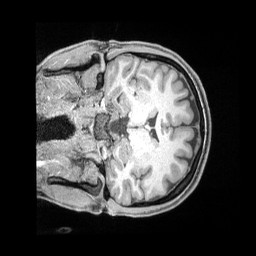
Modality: T1w
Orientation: coronal
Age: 31
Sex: female
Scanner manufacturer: siemens
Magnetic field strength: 3 T
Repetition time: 2 s
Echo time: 0.00211 s